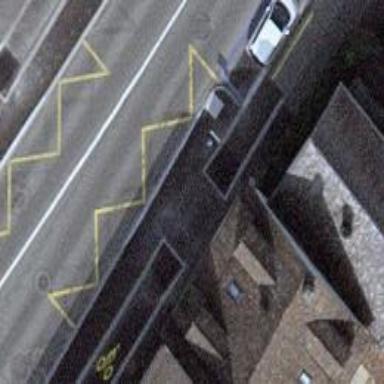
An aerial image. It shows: Asphalt platform for public transport.